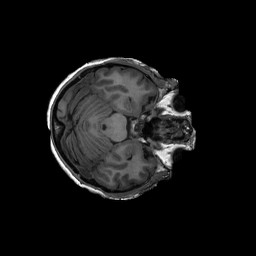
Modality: T1w
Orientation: axial
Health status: ill
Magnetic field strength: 3 T